Field crop: maize
Growth stage: 1
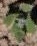
Species: chenopodium